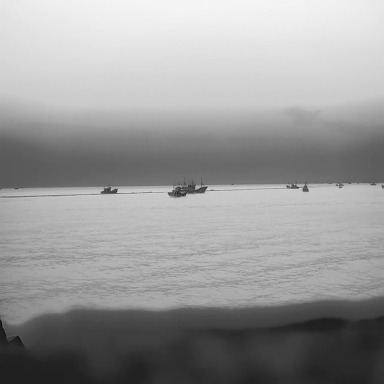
There are 12 bulk_carriers in the infrared image.